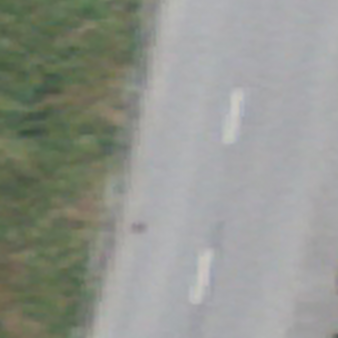
Label: other